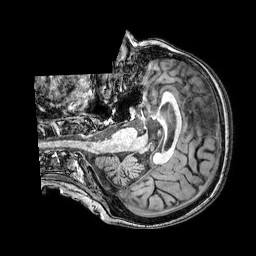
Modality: T1w
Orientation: axial
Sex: female
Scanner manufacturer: philips
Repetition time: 0.008077 s
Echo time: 0.00369 s